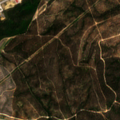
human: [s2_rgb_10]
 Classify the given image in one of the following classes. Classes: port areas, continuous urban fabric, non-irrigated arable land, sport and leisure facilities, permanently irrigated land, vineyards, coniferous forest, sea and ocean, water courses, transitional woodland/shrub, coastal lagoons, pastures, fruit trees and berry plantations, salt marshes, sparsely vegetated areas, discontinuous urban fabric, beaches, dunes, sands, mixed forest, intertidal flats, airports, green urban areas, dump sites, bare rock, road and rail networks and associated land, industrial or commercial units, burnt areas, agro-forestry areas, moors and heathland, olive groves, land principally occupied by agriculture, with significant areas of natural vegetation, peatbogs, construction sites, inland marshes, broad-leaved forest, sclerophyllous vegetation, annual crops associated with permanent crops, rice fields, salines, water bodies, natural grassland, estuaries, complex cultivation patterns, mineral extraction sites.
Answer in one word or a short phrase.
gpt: construction sites, broad-leaved forest, mixed forest, transitional woodland/shrub